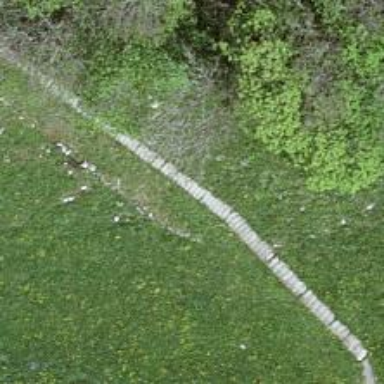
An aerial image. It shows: Path on boardwalk bridge.